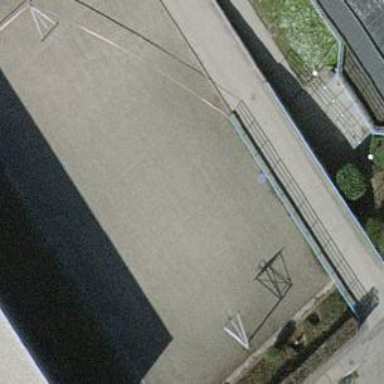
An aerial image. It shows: Basketball court on pitch.